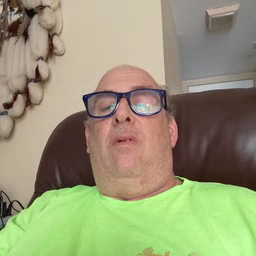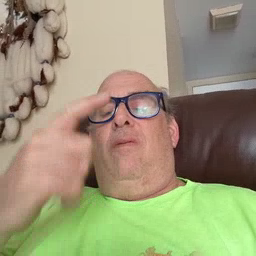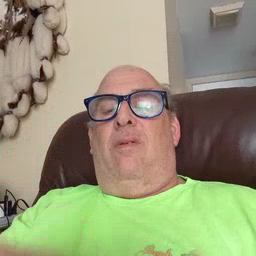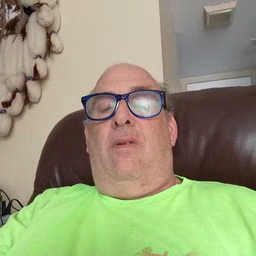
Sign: fast